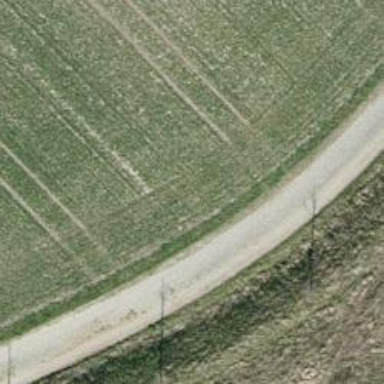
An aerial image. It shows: Track with grade 1 quality.